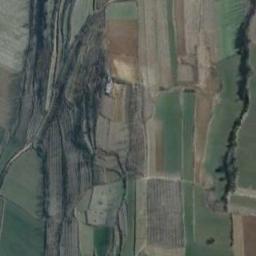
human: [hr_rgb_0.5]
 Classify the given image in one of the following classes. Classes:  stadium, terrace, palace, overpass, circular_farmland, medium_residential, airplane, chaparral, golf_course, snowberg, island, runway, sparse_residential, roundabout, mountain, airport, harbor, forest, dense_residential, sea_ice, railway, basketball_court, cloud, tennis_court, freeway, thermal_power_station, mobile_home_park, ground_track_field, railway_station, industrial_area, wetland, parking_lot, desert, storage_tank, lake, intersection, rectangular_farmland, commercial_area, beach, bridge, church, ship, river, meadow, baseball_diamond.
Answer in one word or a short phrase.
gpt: terrace